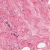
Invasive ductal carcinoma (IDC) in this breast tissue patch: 0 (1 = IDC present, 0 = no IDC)